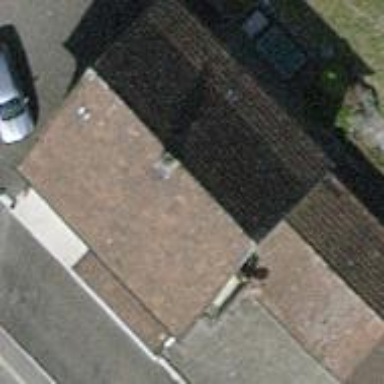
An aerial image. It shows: Car shop.